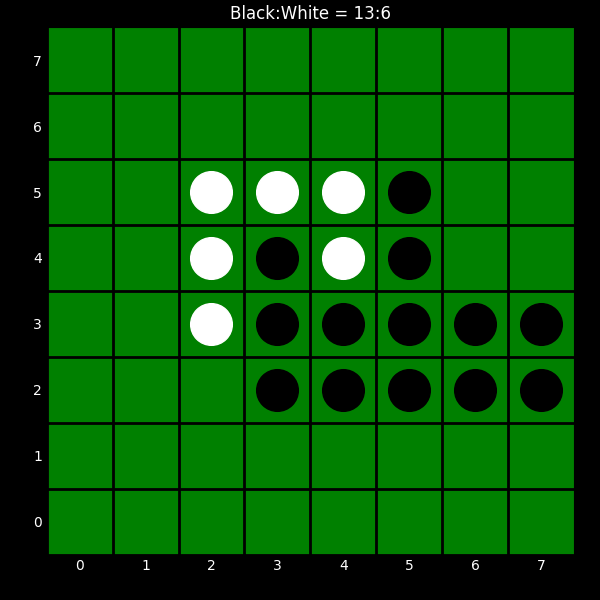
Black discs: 13
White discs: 6